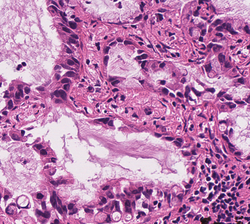
Tumor epithelial tissue: yes
Tumor-associated stroma tissue: yes
Normal tissue: no